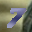
Label: 7